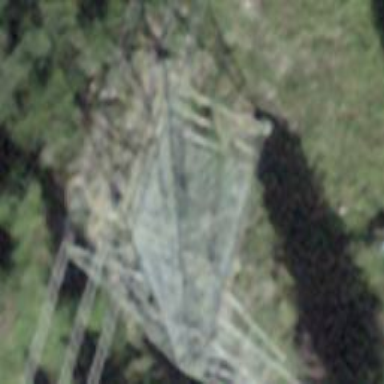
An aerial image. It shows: Power tower.